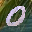
Label: 0